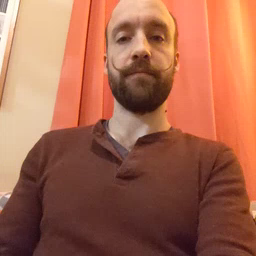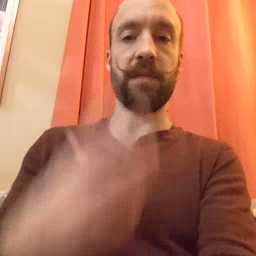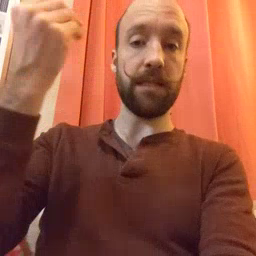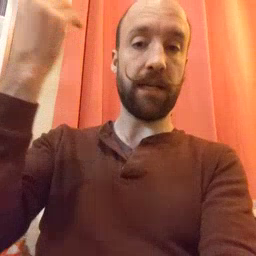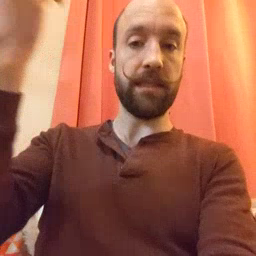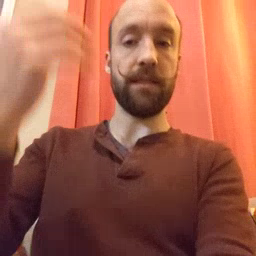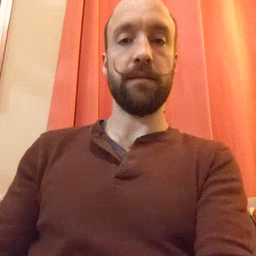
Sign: outside